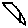
Label: hexagon